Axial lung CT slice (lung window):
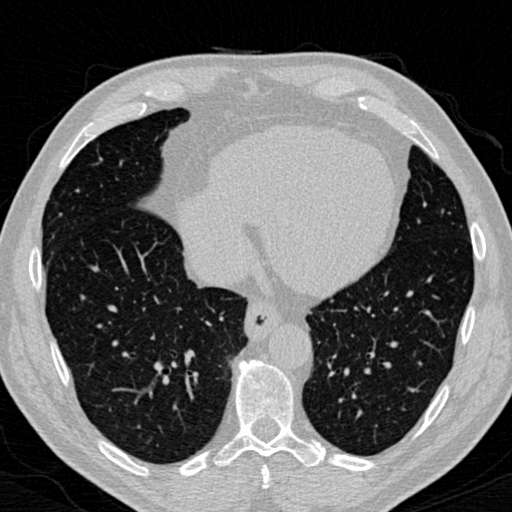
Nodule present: no